Interaction volume radius: 5 \u00c5
Interaction volume height: 30 \u00c5
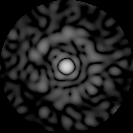
Disorder parameter: 0.7836